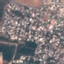
Label: Residential